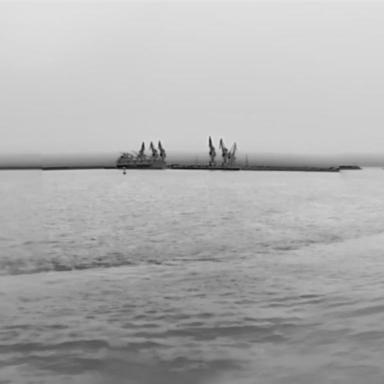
There is a fishing_boat in the infrared image.